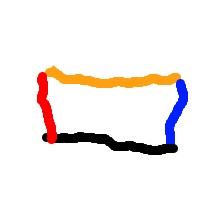
Shape: rectangle